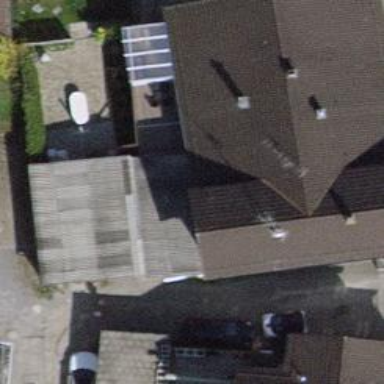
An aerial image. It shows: Terrace building housing car repair shop.